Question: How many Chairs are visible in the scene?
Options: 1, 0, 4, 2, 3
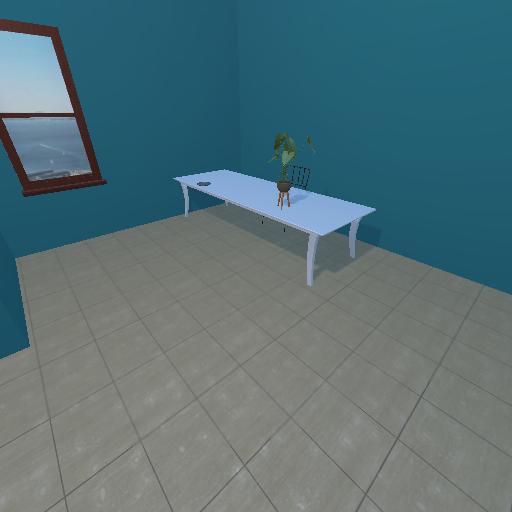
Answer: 1